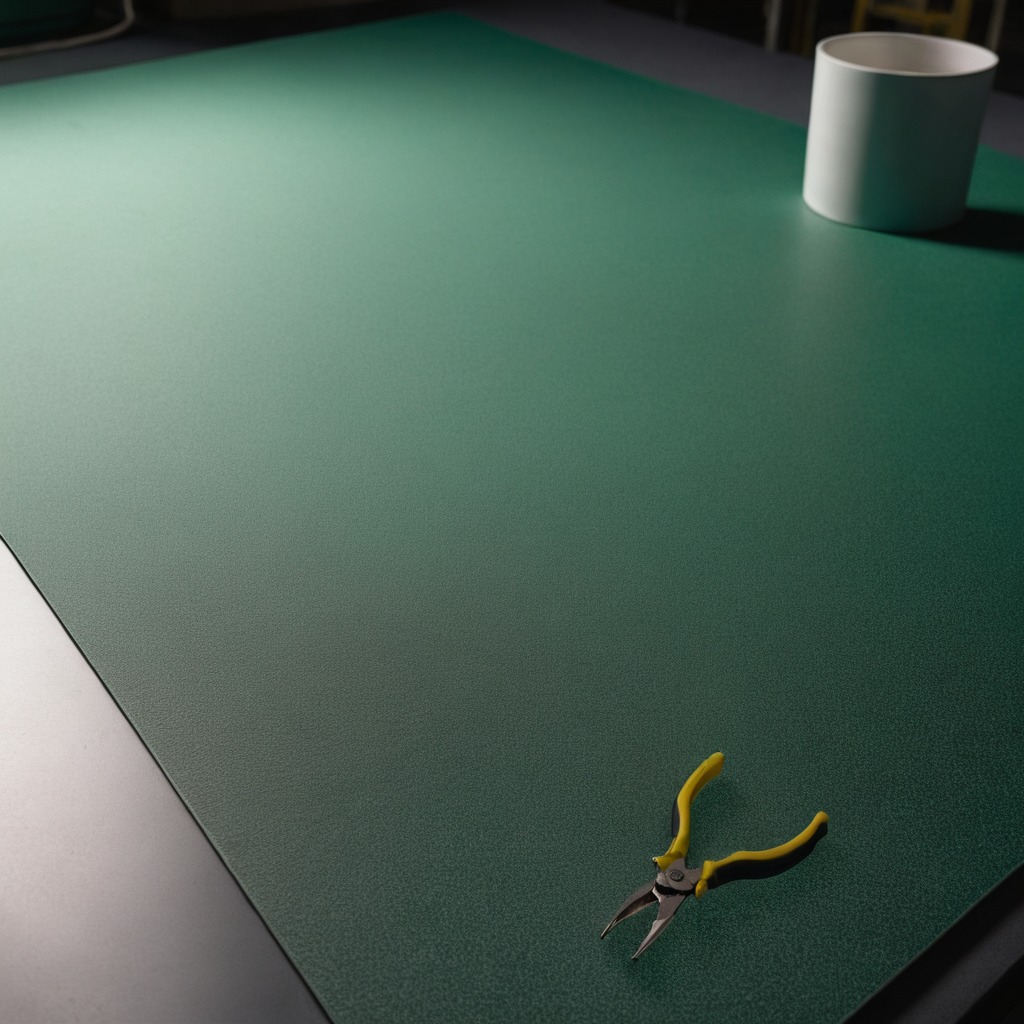
A plier lying on a green rubber mat inside a workshop under bright overhead lighting crisp shadows high clarity worn but beneath the mat